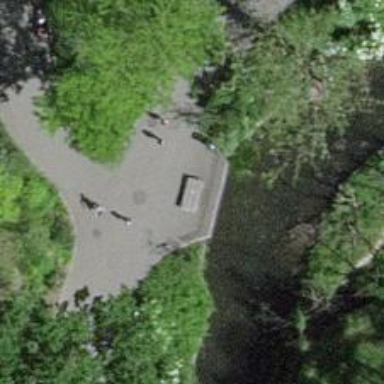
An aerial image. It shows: Bench.